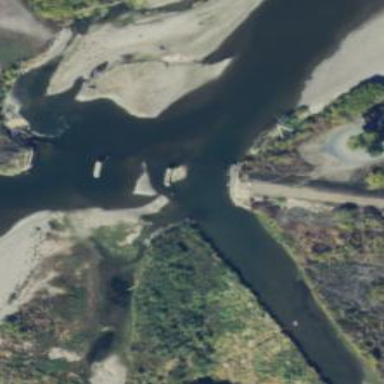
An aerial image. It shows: Abandoned railroad bridge.